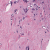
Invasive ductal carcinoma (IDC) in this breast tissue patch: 0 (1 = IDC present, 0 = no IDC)